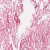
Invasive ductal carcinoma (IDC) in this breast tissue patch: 0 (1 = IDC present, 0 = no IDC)